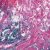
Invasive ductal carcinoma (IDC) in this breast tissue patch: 0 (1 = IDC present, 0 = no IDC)